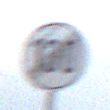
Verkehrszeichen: EndeGeschwindigkeit130
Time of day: Midday
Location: Outdoor (Nature)
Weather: PartlyCloudy
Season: NotSpecified
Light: Natural